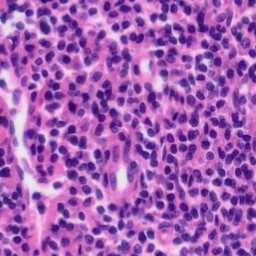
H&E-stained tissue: Tonsil